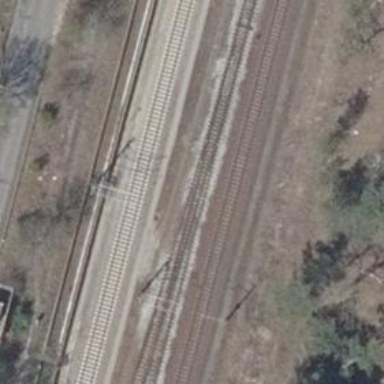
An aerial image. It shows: Railway track with contact lines for electrification.